A 2-D grayscale encoding of one vibration snapshot from a rotor kit is shown. Based on the visible evidence, which rotor condition applies: normal, misalignment, unbalance, looseness?
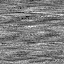
Answer: unbalance